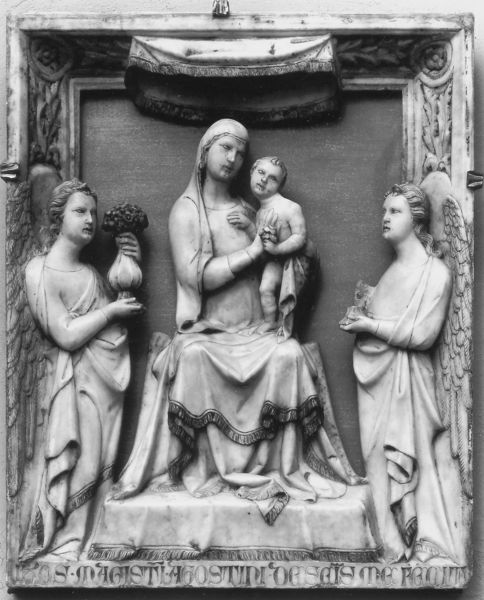
Titel: Maestà
Künstler: Giovanni d’ Agostino
Standort: Siena, S. Bernardino, Oratorio (EU - I - Toskana)
Schlagwörter: flügel, himmel, nackt, umhang, blumen, frau, kleid, blüte, rosen, schleier, tuch, rock, halten, rahmen, stehen, stein, haare, stehend, gewänder, kind, borte, locken, engel, ranken, relief, schrift, blumenvase, baby, thron, inschrift, stufe, bildhauerei, foto, fotografie, christus, jesus, baldachin, maria, christentum, latein, gaben, speckstein, tch, bluen